Platform: macOS
Application: Chrome
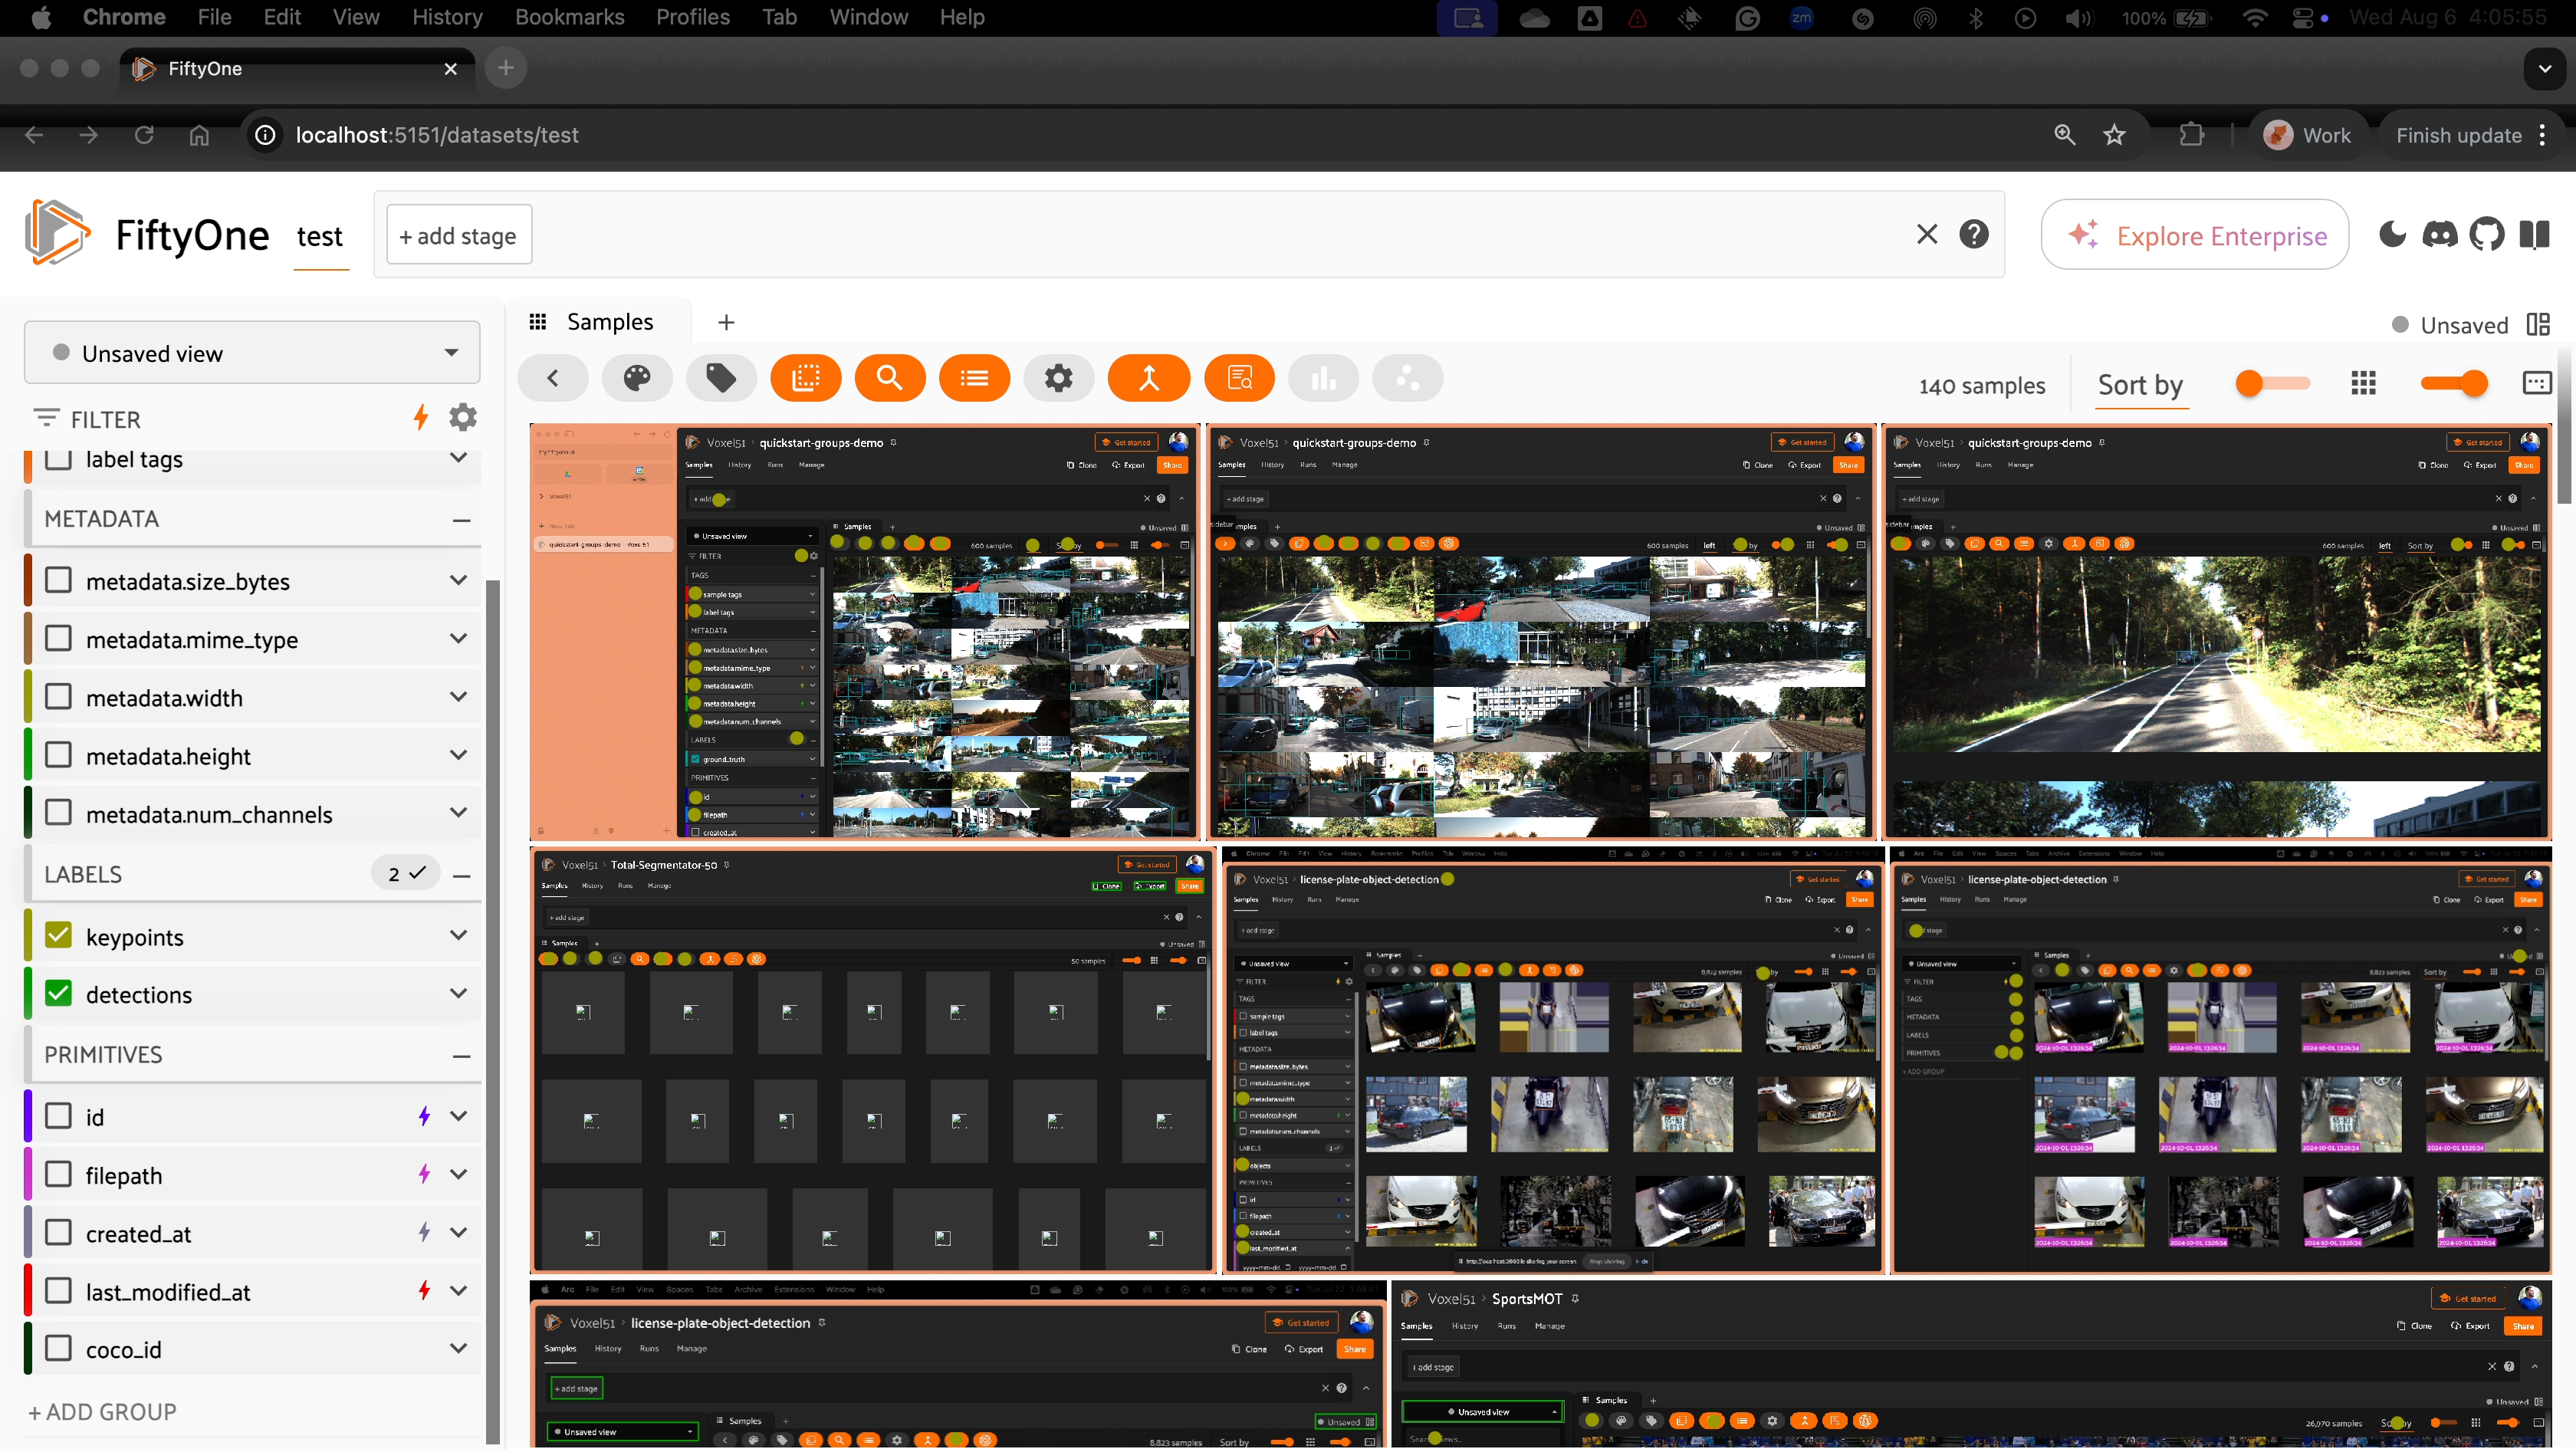
task_description: Open a panel next to the samples panel
action_type: click
element_info: Icon
steps_since_start: 1